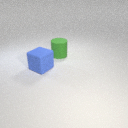
large blue rubber cube in front of large green rubber cylinder